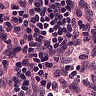
Metastatic tissue present: no